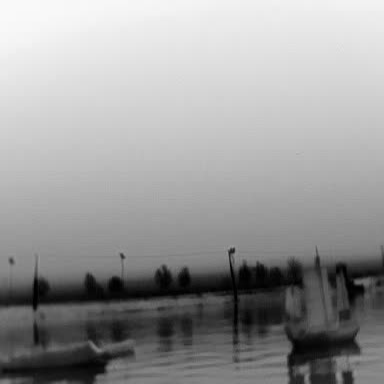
There are three objects shown in the infrared image, including a sailboat, a container_ship, and a liner.